Chest X-ray:
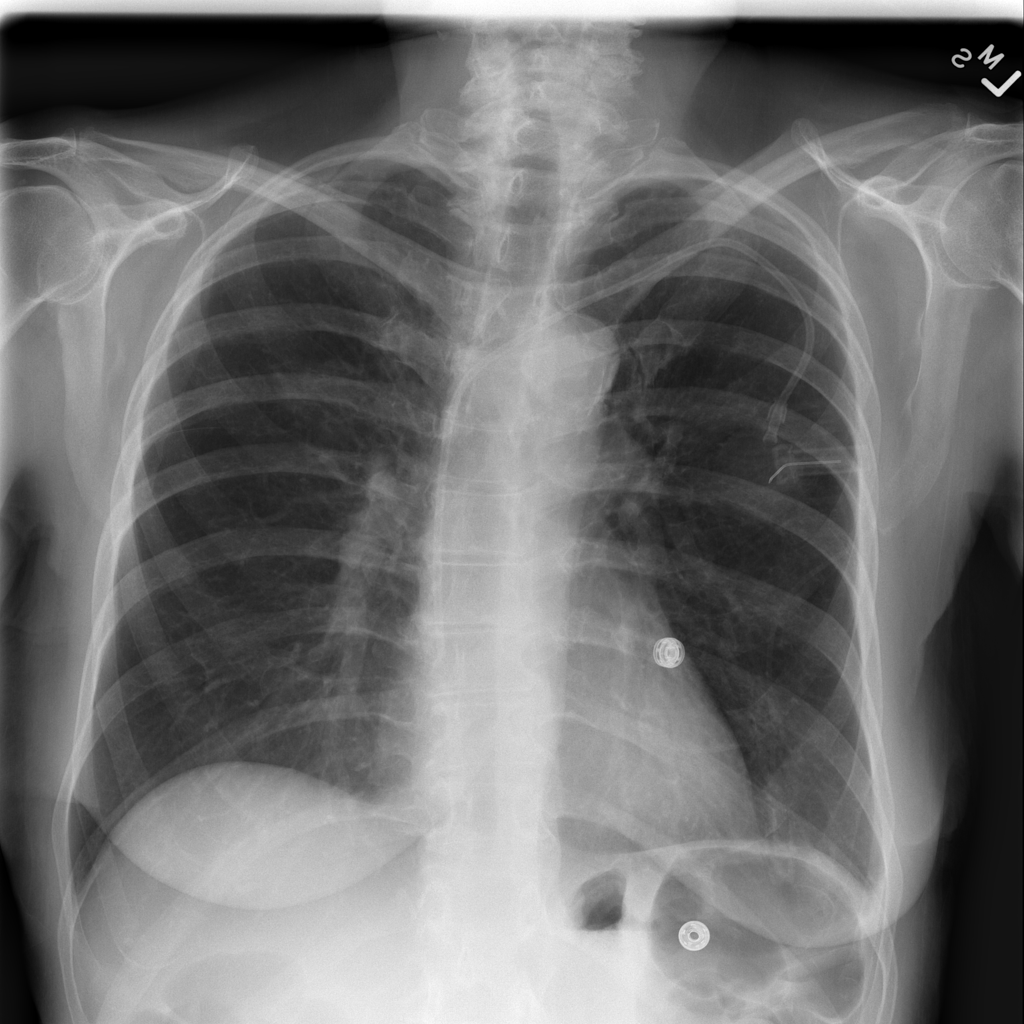
No abnormal finding: yes